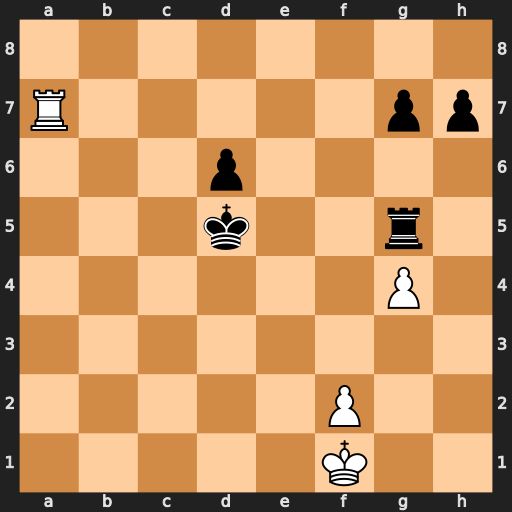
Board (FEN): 8/R5pp/3p4/3k2r1/6P1/8/5P2/5K2
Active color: w
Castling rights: -
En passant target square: -
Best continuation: Ra5+ Ke6 Rxg5